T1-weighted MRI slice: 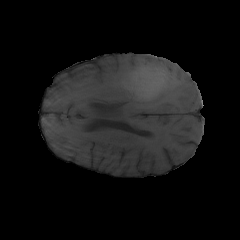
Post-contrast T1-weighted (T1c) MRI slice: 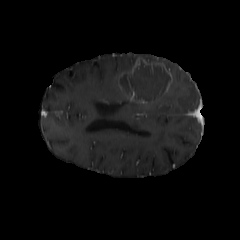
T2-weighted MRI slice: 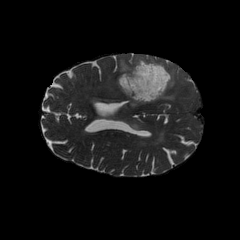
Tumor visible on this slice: yes